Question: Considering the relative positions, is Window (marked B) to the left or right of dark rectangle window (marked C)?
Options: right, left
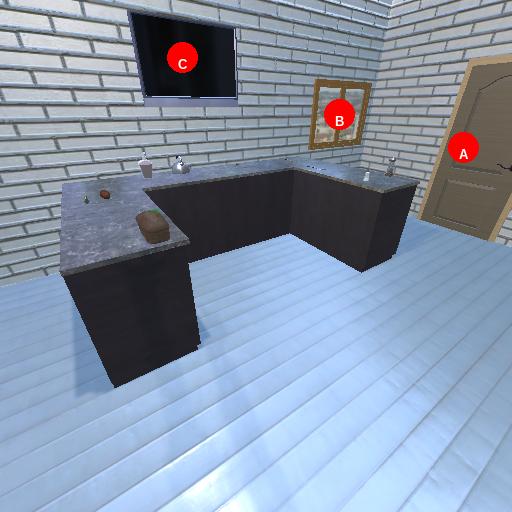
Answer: right